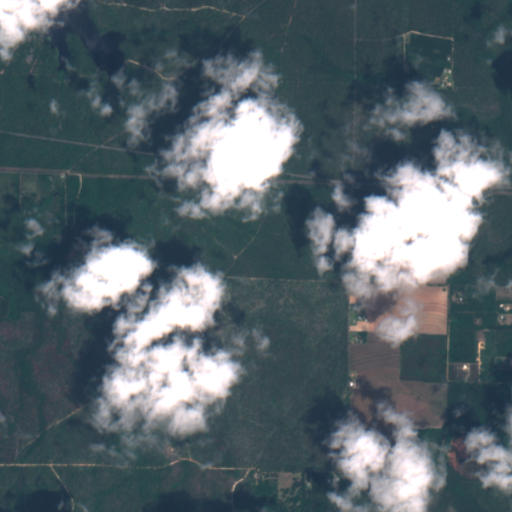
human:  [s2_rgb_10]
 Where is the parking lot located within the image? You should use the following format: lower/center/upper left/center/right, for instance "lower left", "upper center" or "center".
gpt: The parking lot is located in the upper left of the image.
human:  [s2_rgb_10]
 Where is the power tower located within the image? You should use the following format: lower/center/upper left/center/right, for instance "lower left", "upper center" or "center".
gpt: There is no power tower in the image.